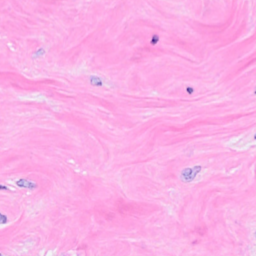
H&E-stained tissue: Breast